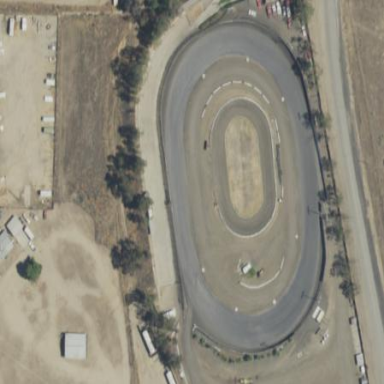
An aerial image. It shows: Raceway for motor sports with unpaved surface of grade1.